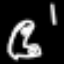
Label: octagon